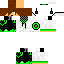
A female human skin with dark skin, wearing brown long hair dressed in a green hoodie and black pants, featuring a closed mouth.